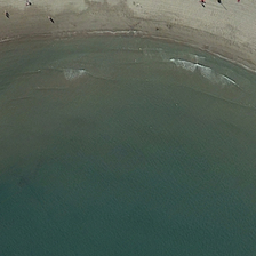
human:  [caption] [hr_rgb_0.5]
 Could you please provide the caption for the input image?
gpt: Some people bask in the sun at the seaside.

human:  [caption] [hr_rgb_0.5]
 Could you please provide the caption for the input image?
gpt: Some people bask in the sun on the beach.

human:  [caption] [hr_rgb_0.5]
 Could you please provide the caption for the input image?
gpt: Some people are basking in the sun on the beach.

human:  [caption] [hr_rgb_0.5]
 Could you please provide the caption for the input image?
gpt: Some people sunbathe on the beach.

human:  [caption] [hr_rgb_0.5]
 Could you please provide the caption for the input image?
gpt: Some people bask in the sun at the seaside.